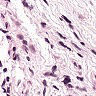
Metastatic tissue present: no